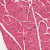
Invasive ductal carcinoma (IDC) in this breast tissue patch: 0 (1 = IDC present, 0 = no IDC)